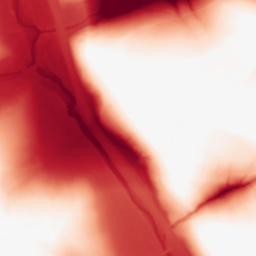
Category: morphological
Decomposition family: tophat
Decomposition parameters: size: 100
mode: black
Upsampling method: bilinear
Upsampling parameters: scale: 4
Upsampling scale: 4